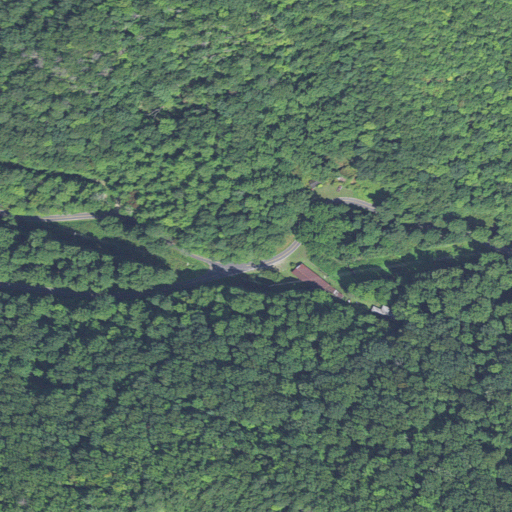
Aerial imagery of gap in North Carolina named Oldfield Gap containing deciduous forest, open development, and mixed forest